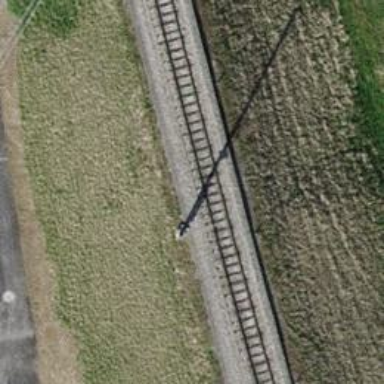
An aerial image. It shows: Narrow-gauge railway with single track. The railway is electrified with contact line.